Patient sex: M
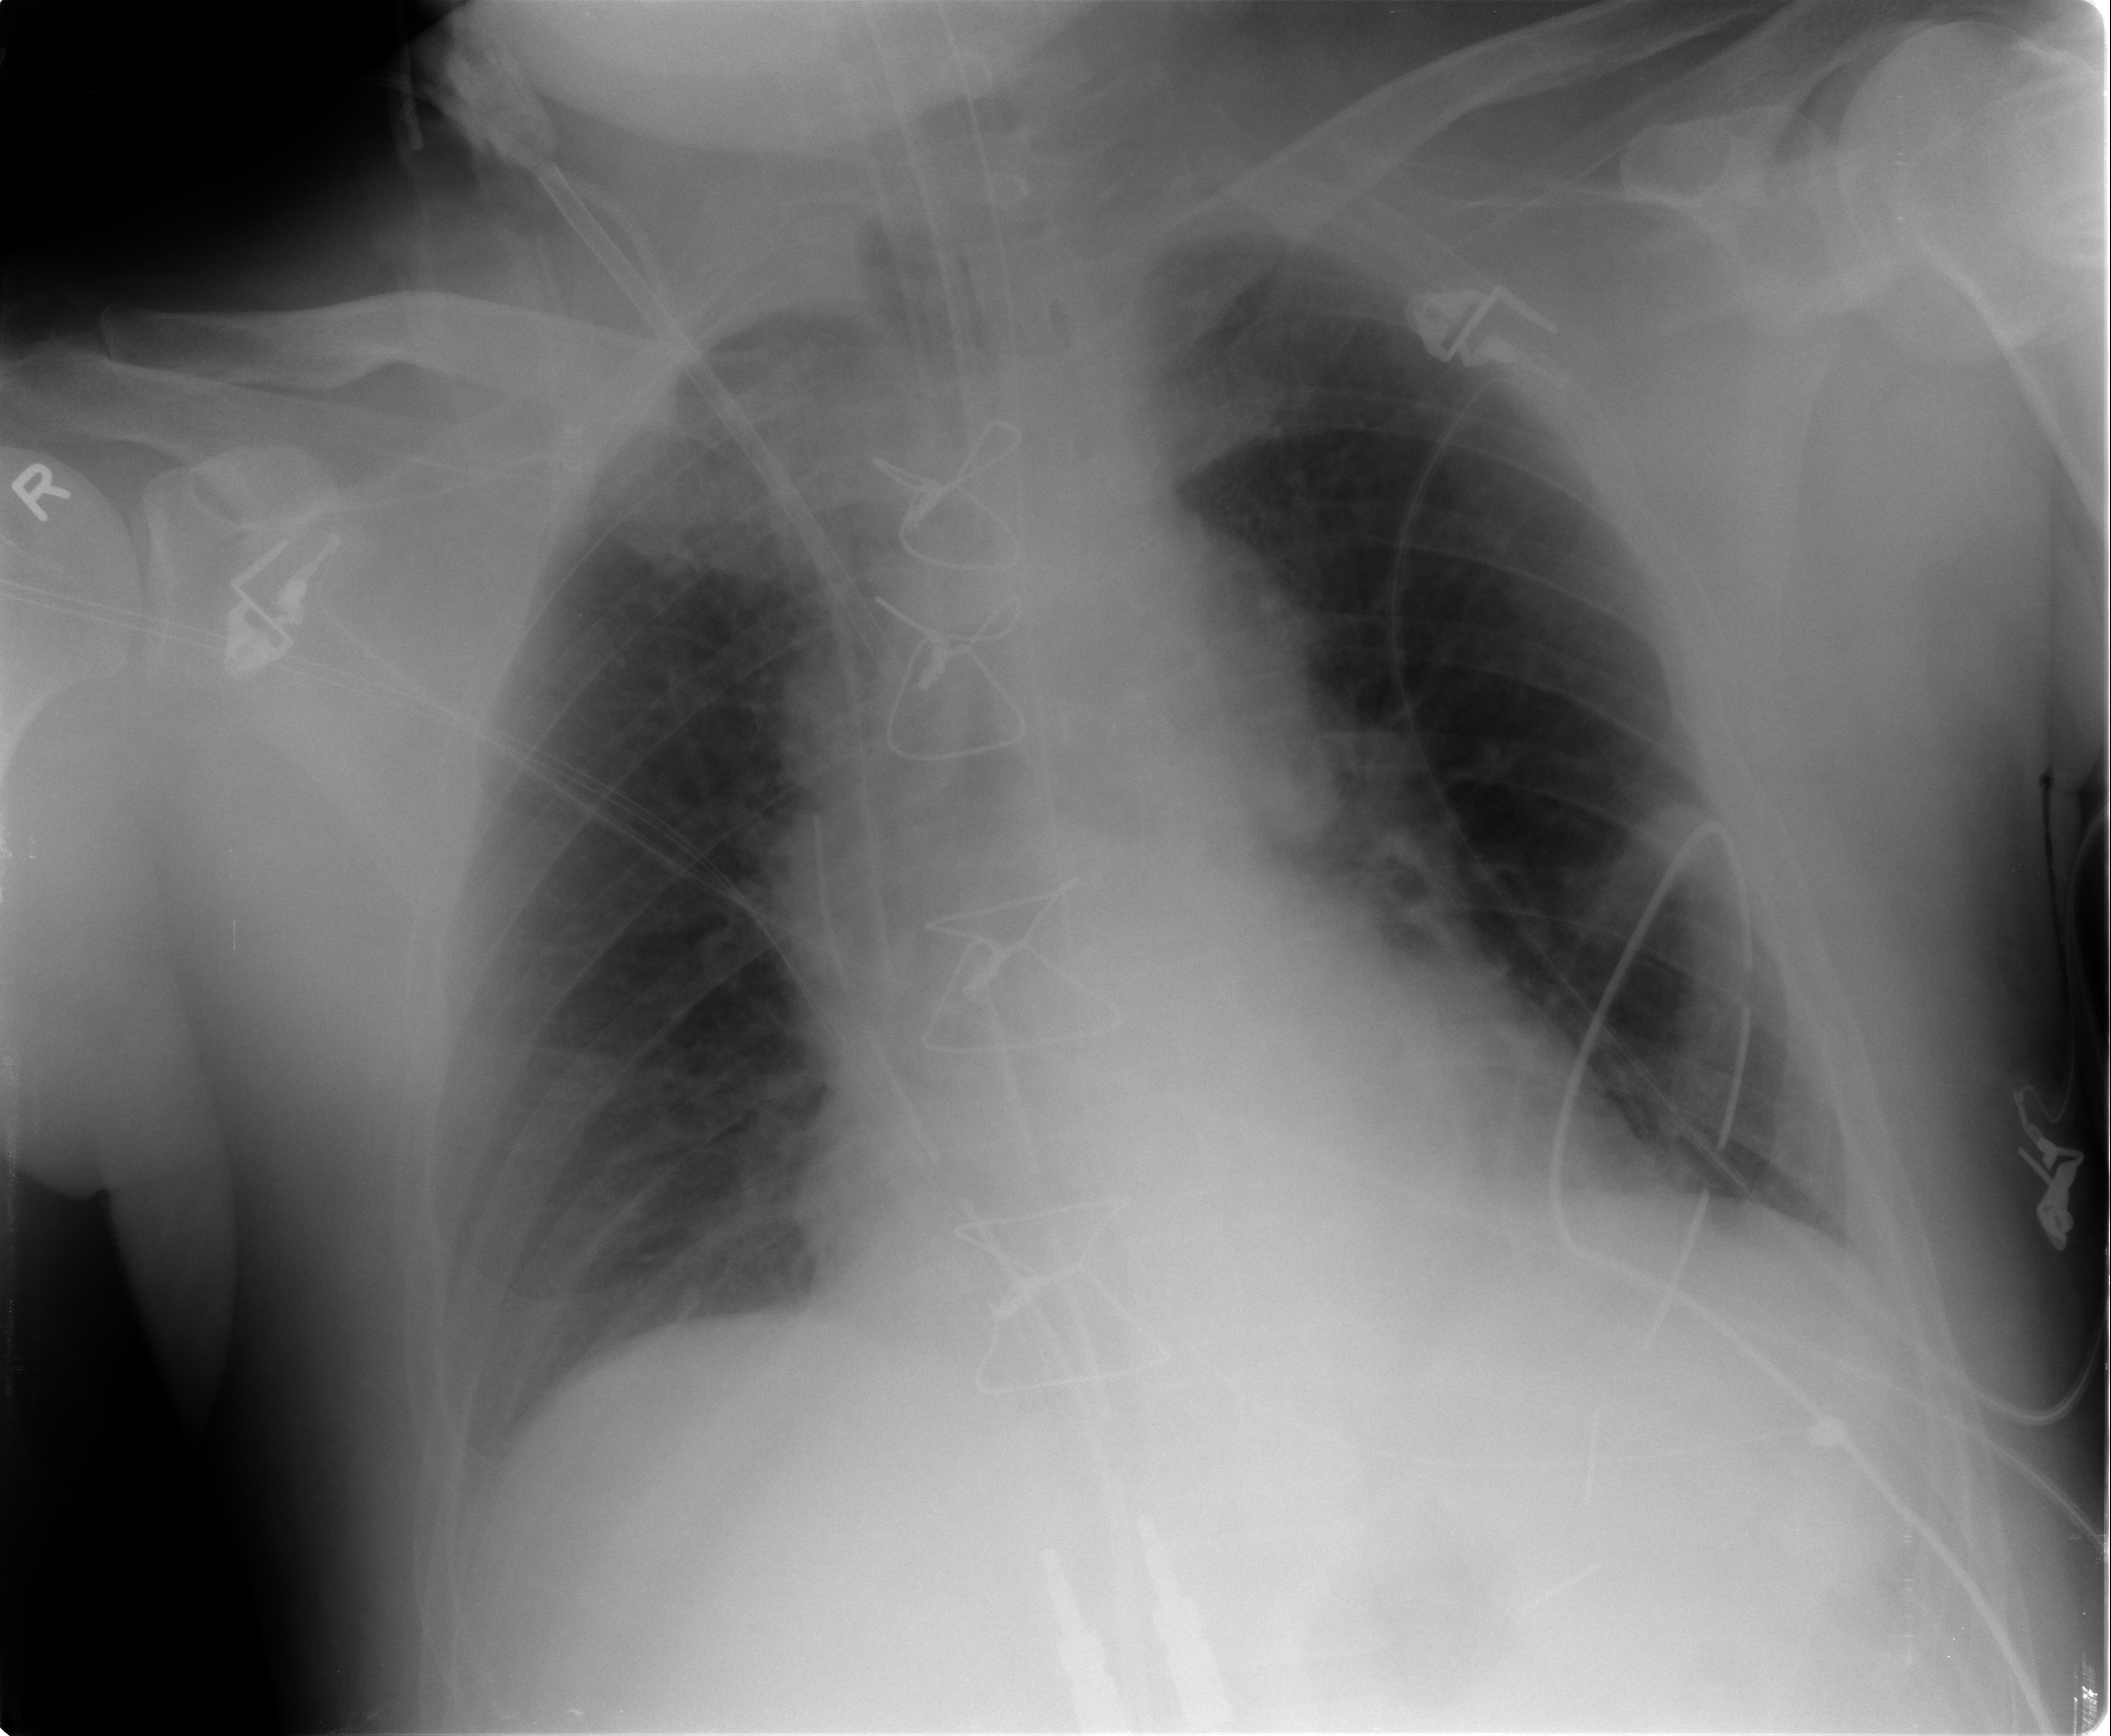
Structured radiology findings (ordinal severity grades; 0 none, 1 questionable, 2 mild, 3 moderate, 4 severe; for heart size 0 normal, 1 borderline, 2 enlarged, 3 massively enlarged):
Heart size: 0
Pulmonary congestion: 2
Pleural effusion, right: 0
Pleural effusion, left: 0
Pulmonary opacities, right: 0
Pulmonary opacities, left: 0
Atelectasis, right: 0
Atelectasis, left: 1